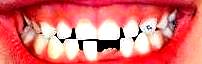
Condition: hypodontia